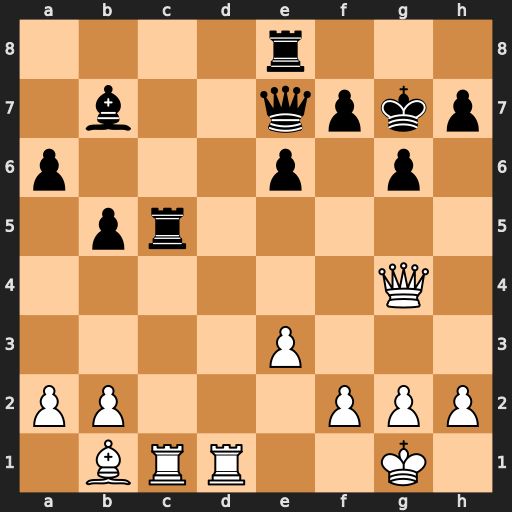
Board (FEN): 4r3/1b2qpkp/p3p1p1/1pr5/6Q1/4P3/PP3PPP/1BRR2K1
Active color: w
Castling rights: -
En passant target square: -
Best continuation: Qd4+ e5 Qxc5